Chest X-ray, AP view. Patient: 69 years old, sex F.
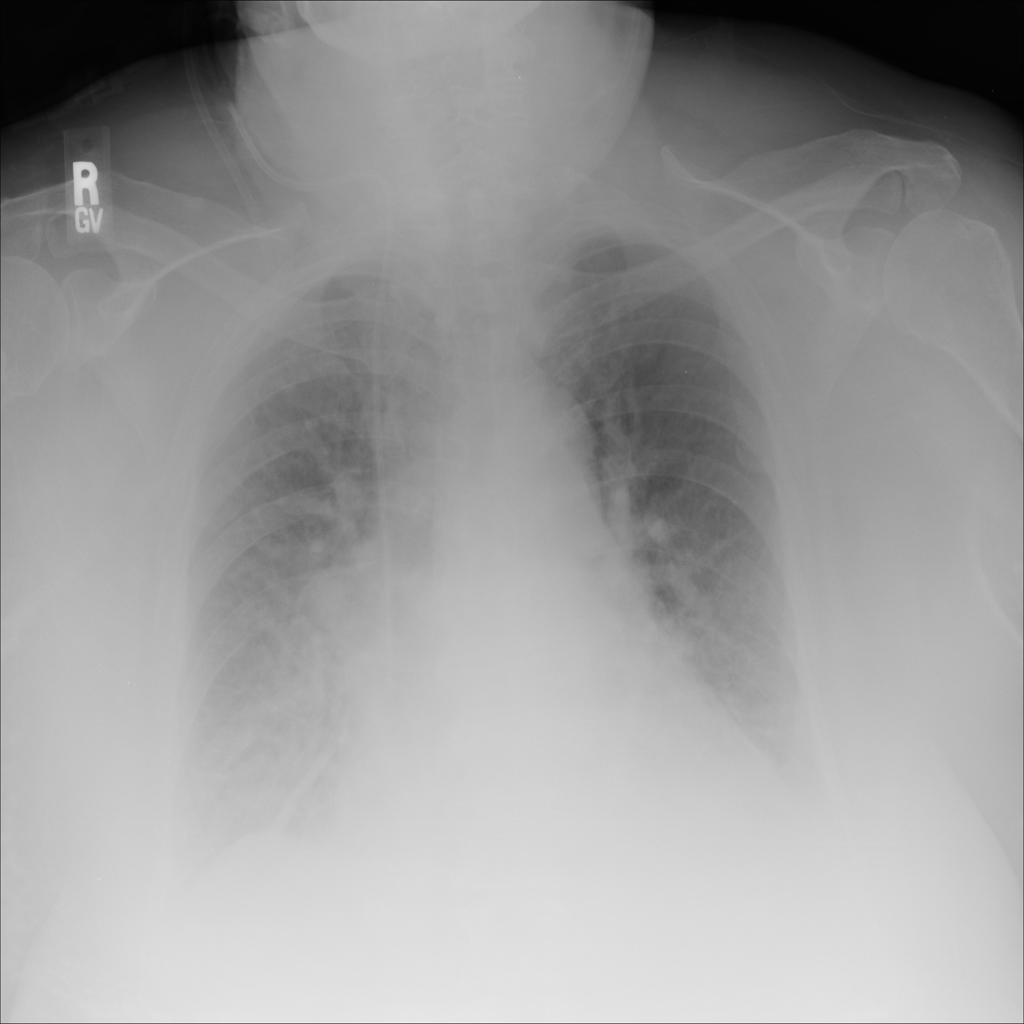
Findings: Edema, Effusion